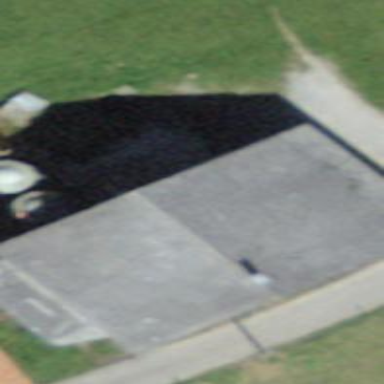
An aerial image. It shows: Rural barn.